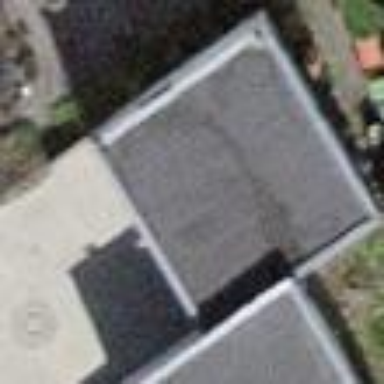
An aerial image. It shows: Building with flat roof.